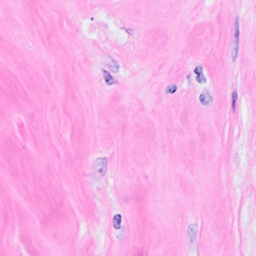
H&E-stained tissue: Breast